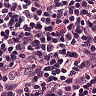
Metastatic tissue present: no